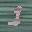
Label: 1